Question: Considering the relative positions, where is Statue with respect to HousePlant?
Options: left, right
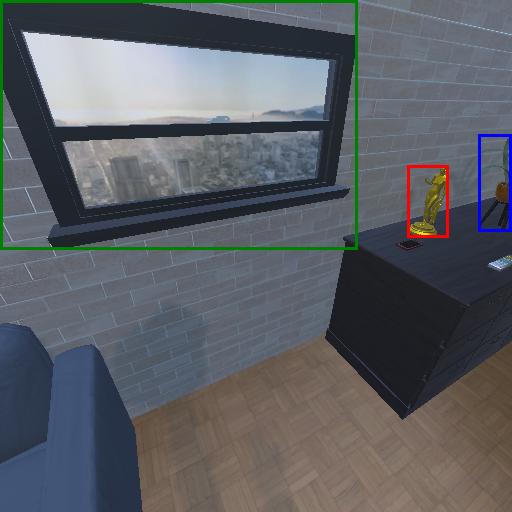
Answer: left